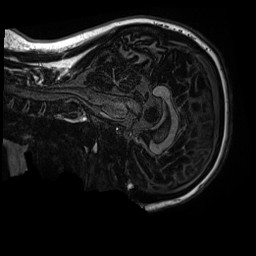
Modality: MP2RAGE
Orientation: sagittal
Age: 13
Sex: female
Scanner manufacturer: siemens
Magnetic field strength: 3 T
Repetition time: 4 s
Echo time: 0.00303 s